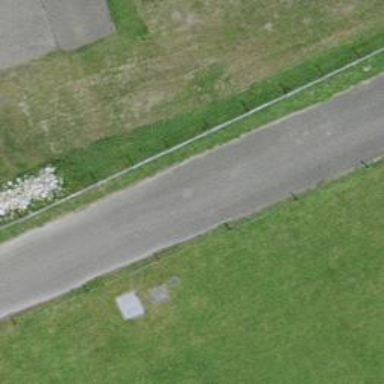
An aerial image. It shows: Fence.